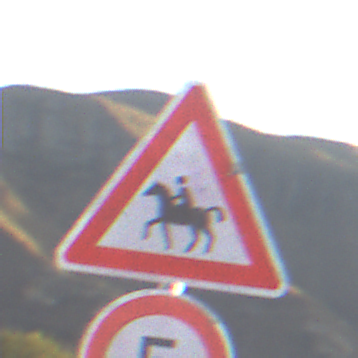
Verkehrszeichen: ReiterRechts
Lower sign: Geschwindigkeit5
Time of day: SunriseSunset
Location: Outdoor (Nature)
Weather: PartlyCloudy
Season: NotSpecified
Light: Natural